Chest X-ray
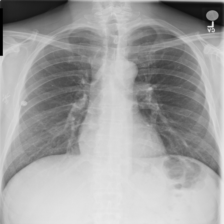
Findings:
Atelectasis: negative
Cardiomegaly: negative
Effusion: negative
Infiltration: negative
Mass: negative
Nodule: negative
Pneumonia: negative
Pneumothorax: negative
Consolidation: negative
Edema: negative
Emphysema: negative
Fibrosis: negative
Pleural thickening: negative
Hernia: negative